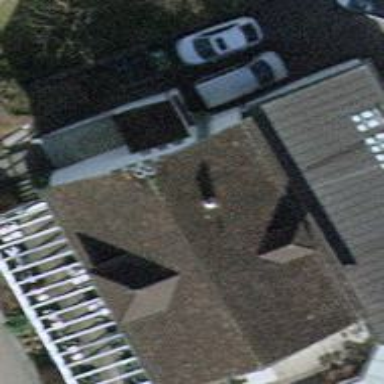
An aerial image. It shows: Detached building with gabled roof. It houses cafe with bakery.